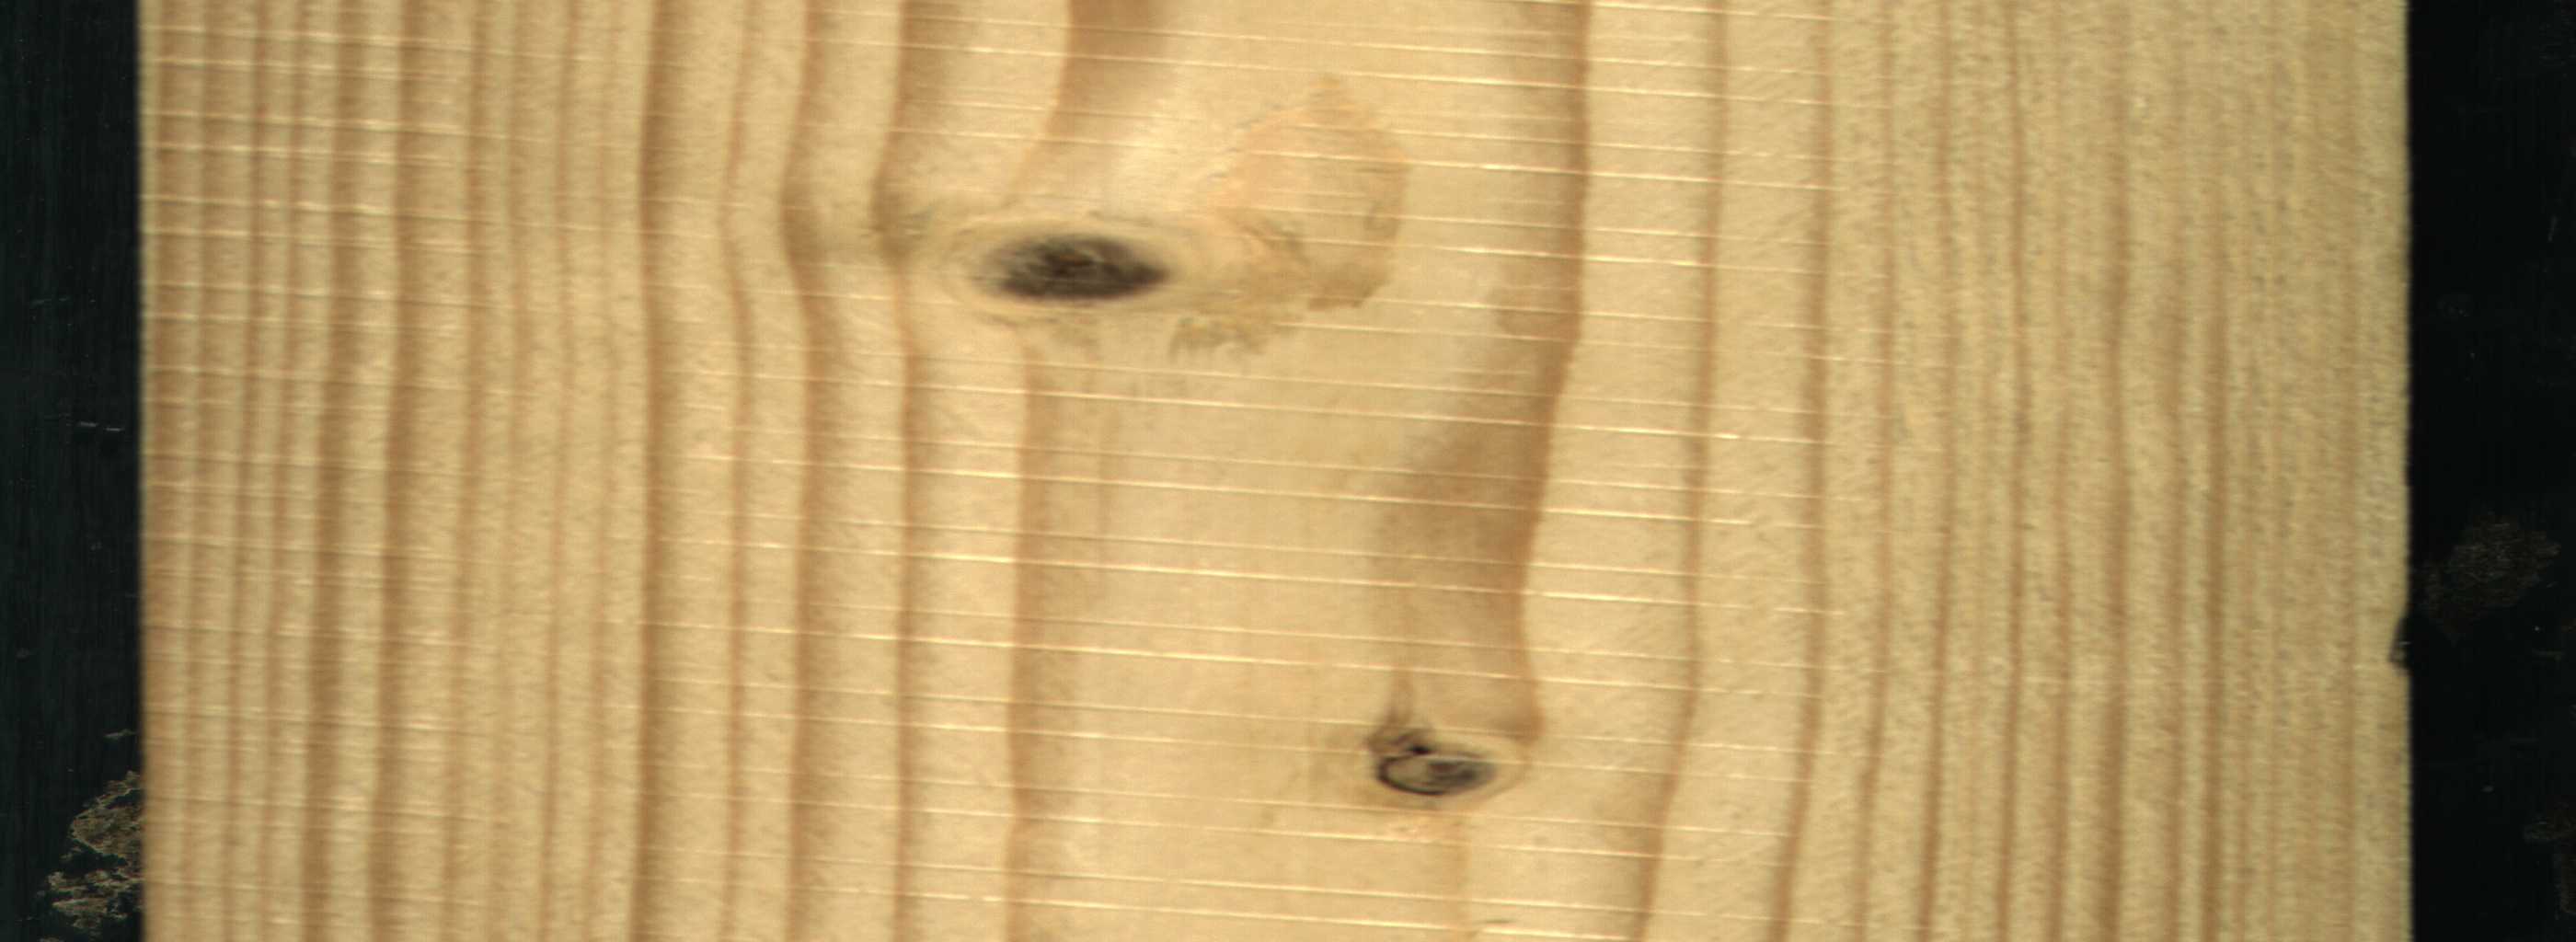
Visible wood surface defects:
Dead_Knot
Live_Knot